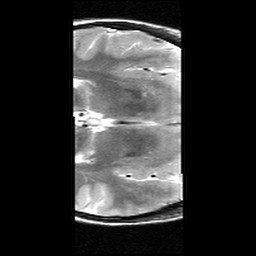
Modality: T2w
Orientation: axial
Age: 18
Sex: female
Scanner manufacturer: siemens
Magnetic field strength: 3 T
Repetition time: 6.26 s
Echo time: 0.064 s